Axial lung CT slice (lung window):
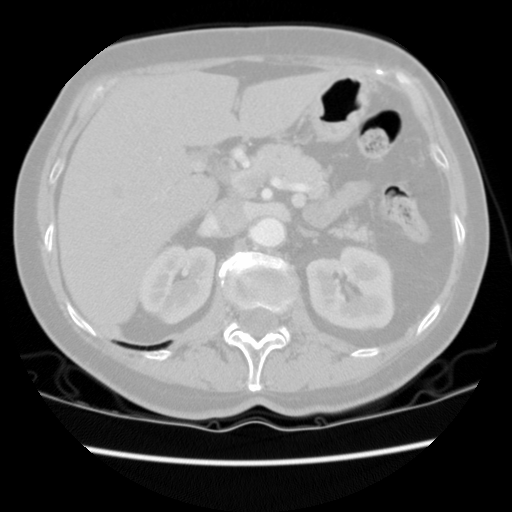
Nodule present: no